Question: i have problem with listview... i'm trying to add OnClickListener but in still doesn't work. I want to display another activity after click. Can somebody help me? I know that there are many of example, but it's doesn't work for my appl or i don't know how to use it in my example...
This is my LocationAdapter class:
'''
public class LocationAdapter extends ArrayAdapter<LocationModel> {
int resource;
String response;
Context context;
private LayoutInflater mInflater;
public LocationAdapter(Context context, int resource, List<LocationModel> objects) {
super(context, resource, objects);
this.resource = resource;
mInflater = LayoutInflater.from(context);
}
static class ViewHolder {
TextView titleGameName;
TextView distanceGame;
}
public View getView(int position, View convertView, ViewGroup parent)
{
ViewHolder holder;
//Get the current location object
LocationModel lm = (LocationModel) getItem(position);
//Inflate the view
if(convertView==null)
{
convertView = mInflater.inflate(R.layout.item, null);
holder = new ViewHolder();
holder.titleGameName = (TextView) convertView
.findViewById(R.id.it_location_title);
holder.distanceGame = (TextView) convertView
.findViewById(R.id.it_location_distance);
convertView.setTag(holder);
} else {
holder = (ViewHolder) convertView.getTag();
}
holder.titleGameName.setText(lm.getGameName());
holder.distanceGame.setText(lm.getGameDistance()+" km");
return convertView;
}
'''
}
This is my mainListView class:
'''
public class SelectGameActivity extends Activity {
LocationManager lm;
GeoPoint userLocation;
ArrayList<LocationModel> locationArray = null;
LocationAdapter locationAdapter;
LocationList list;
ListView lv;
TextView loadingText;
TextView sprawdz;
public void onCreate(Bundle savedInstanceState) {
super.onCreate(savedInstanceState);
setContentView(R.layout.selectgame);
lv = (ListView) findViewById(R.id.list_nearme);
locationArray = new ArrayList<LocationModel>();
locationAdapter = new LocationAdapter(SelectGameActivity.this, R.layout.item, locationArray);
lv.setTextFilterEnabled(true);
lv.setAdapter(locationAdapter);
lv.setItemsCanFocus(true);
String serverName = getResources().getString(R.string.serverAdress);
ApplicationController AC = (ApplicationController)getApplicationContext();
String idPlayer = AC.getIdPlayer();
int latitude = AC.getCurrentPositionLat();
int longitude = AC.getCurrentPositionLon();
int maxDistance = 99999999;
try {
new LocationSync().execute("myserverName");
} catch(Exception e) {}
}
//this is connection with json
private class LocationSync extends AsyncTask<String, Integer, LocationList> {
protected LocationList doInBackground(String... urls) {
LocationList list = null;
int count = urls.length;
for (int i = 0; i < count; i++) {
try {
// ntar diganti service
RestClient client = new RestClient(urls[i]);
try {
client.Execute(RequestMethod.GET);
} catch (Exception e) {
e.printStackTrace();
}
String json = client.getResponse();
list = new Gson().fromJson(json, LocationList.class);
//
} catch(Exception e) {}
}
return list;
}
protected void onProgressUpdate(Integer... progress) {
}
protected void onPostExecute(LocationList loclist) {
for(LocationModel lm : loclist.getLocations())
{
locationArray.add(lm);
}
locationAdapter.notifyDataSetChanged();
}
}
'''
I have second problem... i want to get id from item (items are downloading from json url) This is my list:

I want to get for example: ID:159 for first item and send it to nextActivity.
I have also the controllerClass.java where i'm setting and getting selectedIdGame:
'''
public String getIdGameSelected() {
return idGame;
}
public void setIdGameSelected(String idGame) {
this.idGame = idGame;
}
'''
Is it good idea? Thanks for help.
Ok, it's done. i used:
'''
public void onItemClick(AdapterView<?> a, View
v, int position, long id) {
String idGame = (String) ((TextView) v.findViewById(R.id.idGameSelected)).getText();
'''
Thanks, Michal.
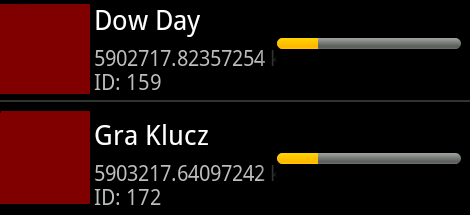
Answer: You could define an onItemClick on your adapter instance (i.e. in mainListView.java, just after lv.setAdapter):
'''
lv.setOnItemClickListener(new OnItemClickListener() {
public void onItemClick(AdapterView<?> a, View
v, int position, long id) {
Intent i = new Intent(v.getContext(), NextActivity.class);
startActivity(i);
}
});
'''